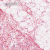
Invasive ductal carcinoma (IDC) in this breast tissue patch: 0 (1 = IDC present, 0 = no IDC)